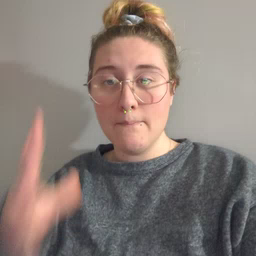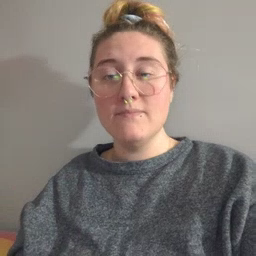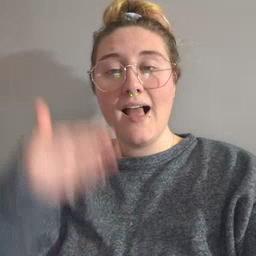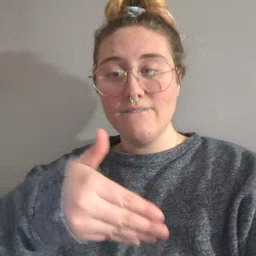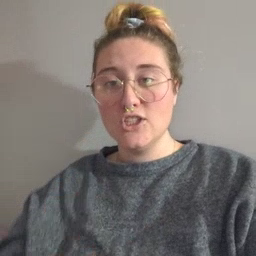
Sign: after